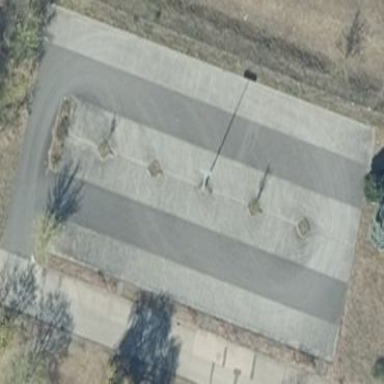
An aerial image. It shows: Parking area with surface.